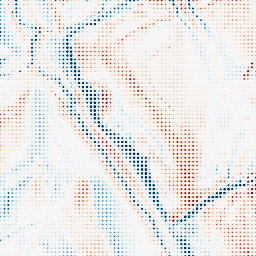
Category: classical
Decomposition family: gaussian_anisotropic
Decomposition parameters: sigma_x: 10
sigma_y: 2
Upsampling method: sinc_blackman
Upsampling parameters: scale: 8
kernel_size: 4
Upsampling scale: 8